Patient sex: F
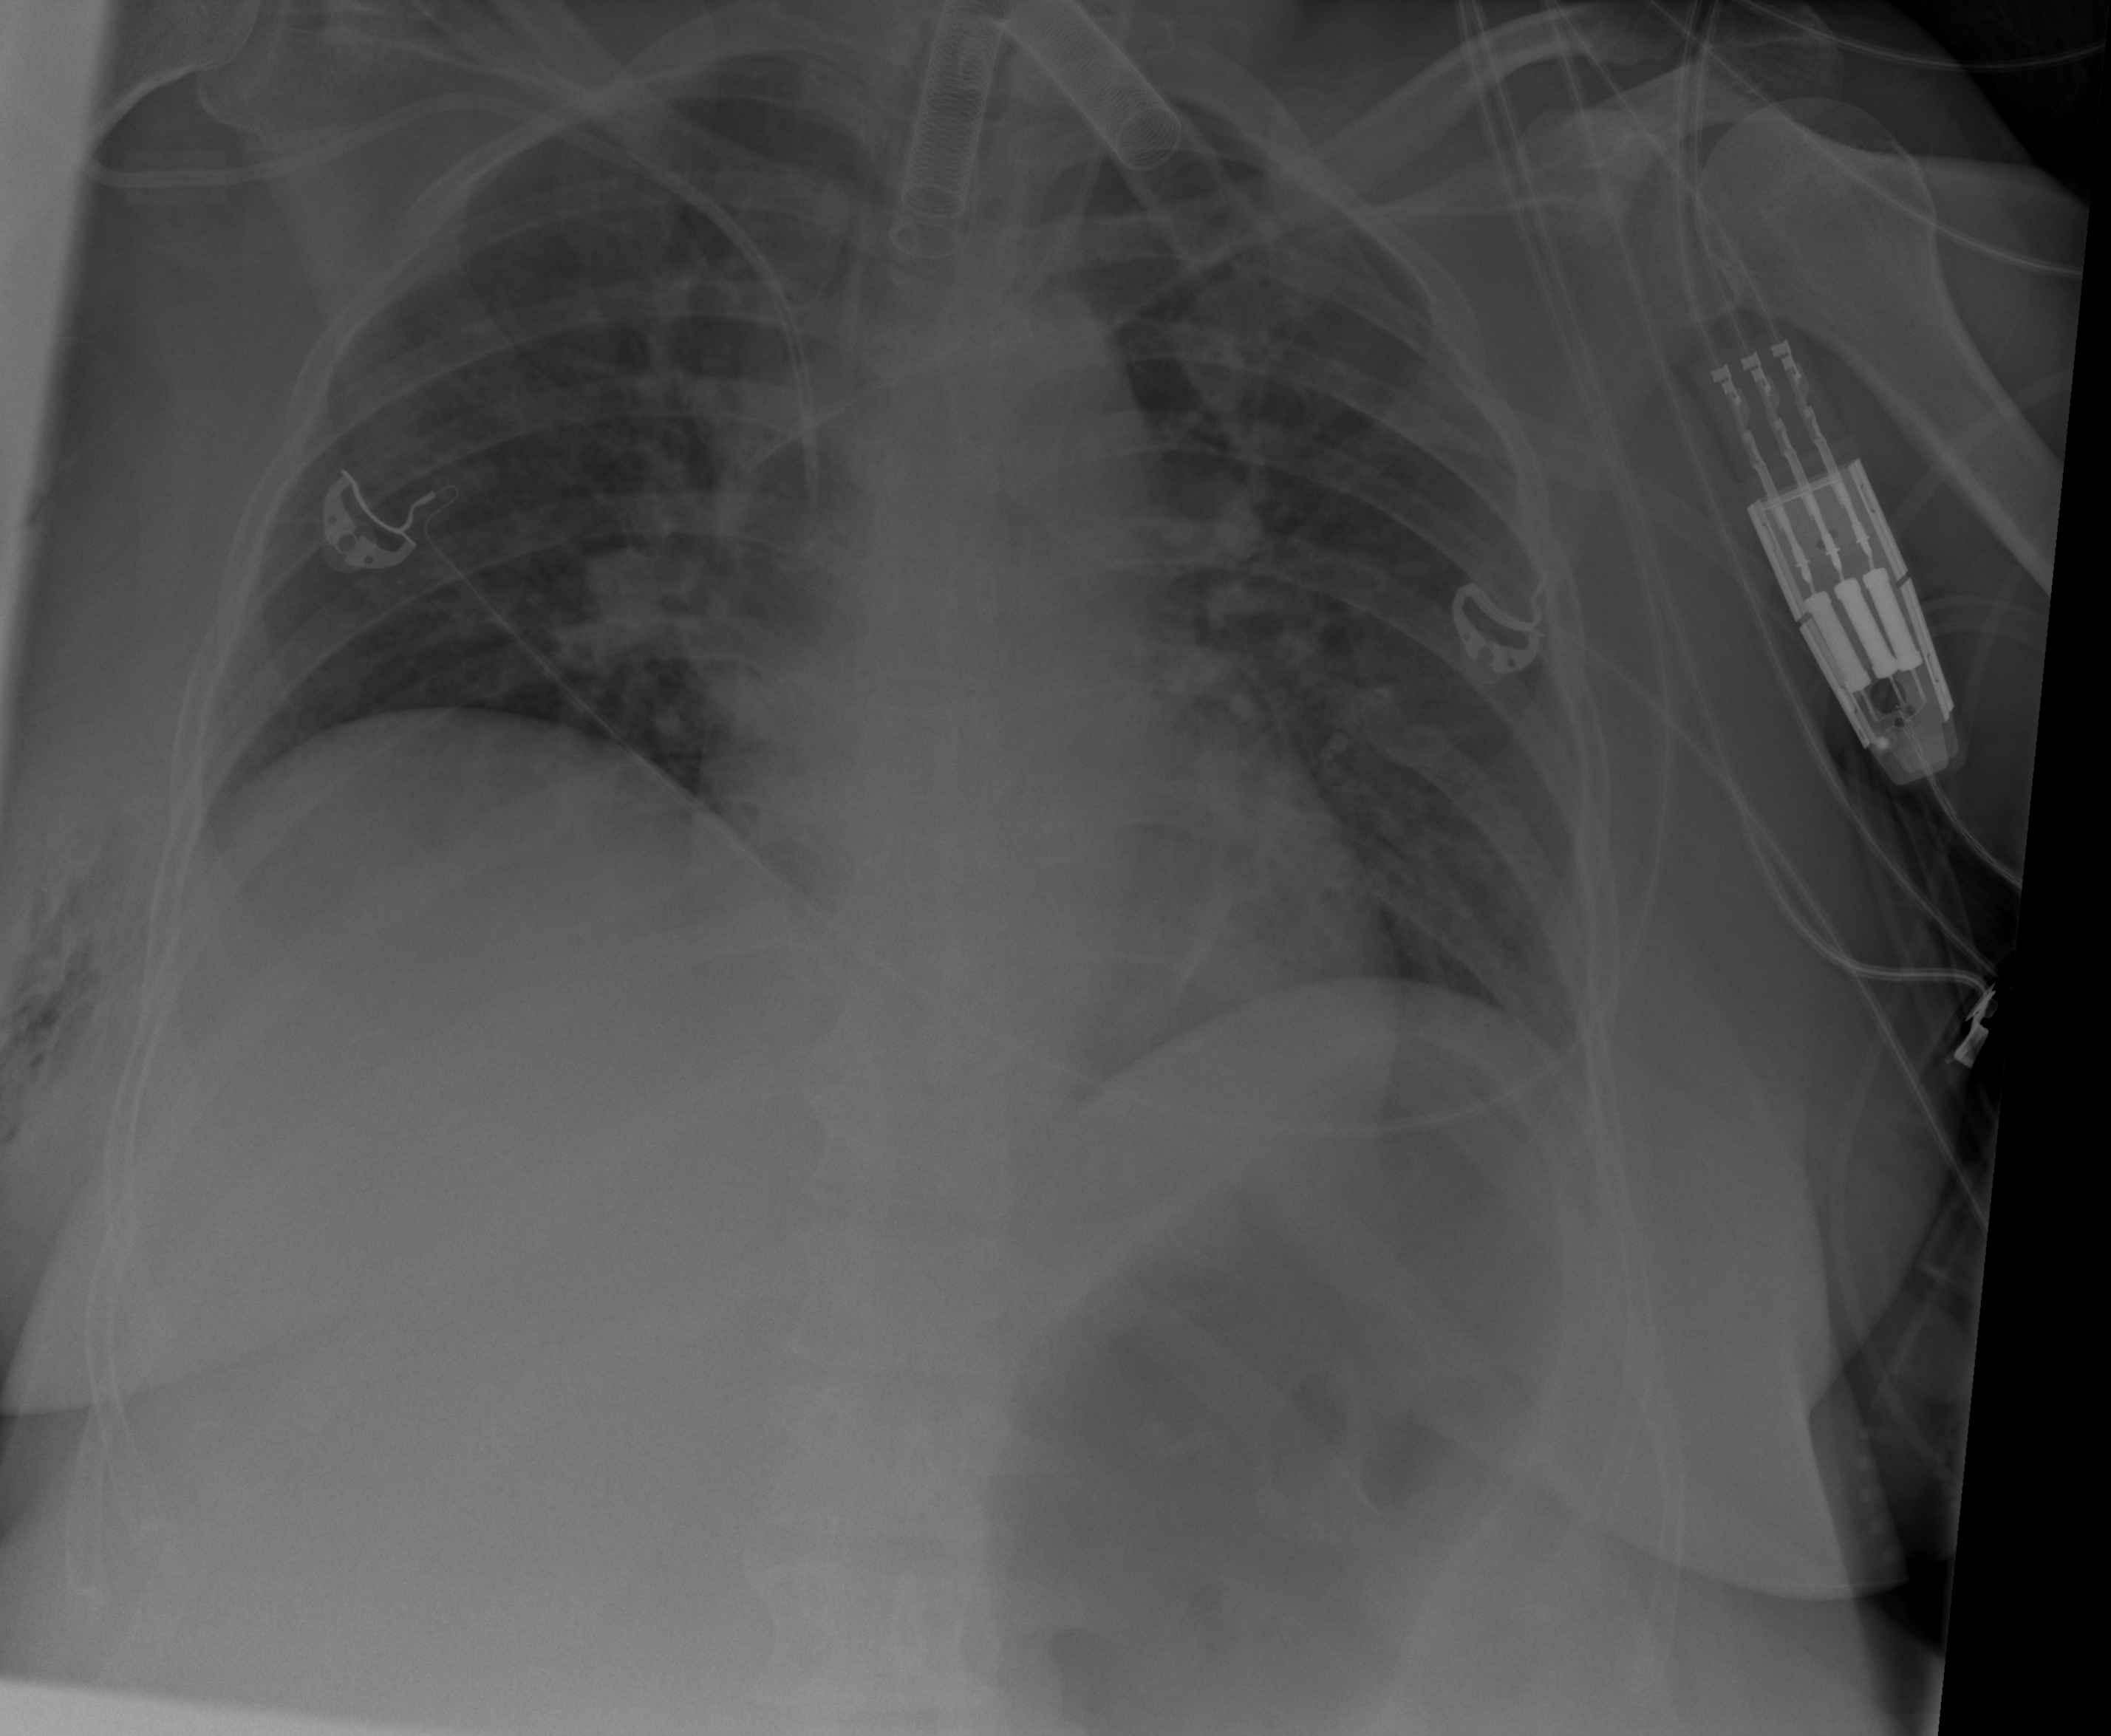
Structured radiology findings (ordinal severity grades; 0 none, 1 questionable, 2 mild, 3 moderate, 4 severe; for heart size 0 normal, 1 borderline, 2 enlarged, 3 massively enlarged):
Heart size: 0
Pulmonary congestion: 1
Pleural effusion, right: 0
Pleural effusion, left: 0
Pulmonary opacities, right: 0
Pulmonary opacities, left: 0
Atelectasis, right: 0
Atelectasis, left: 2